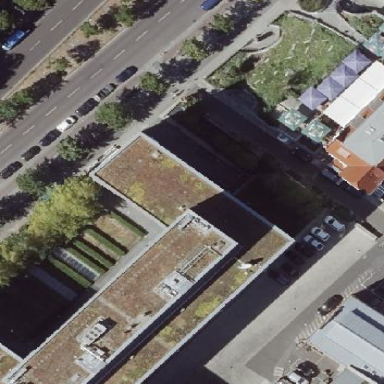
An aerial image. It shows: Residential building.